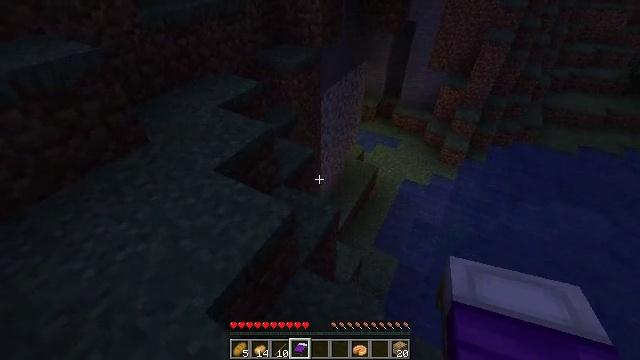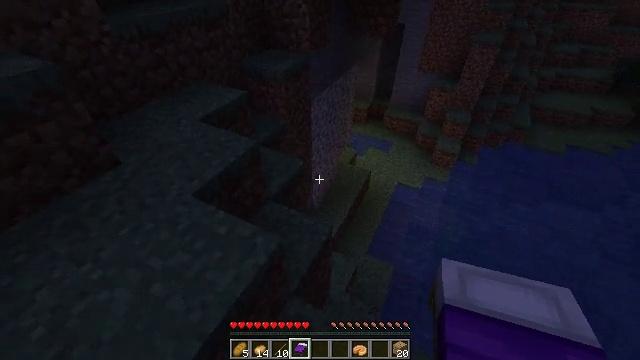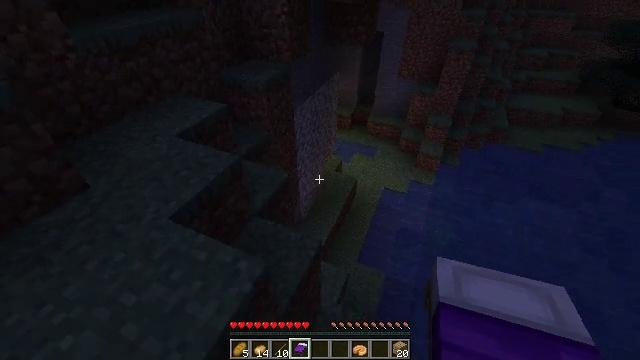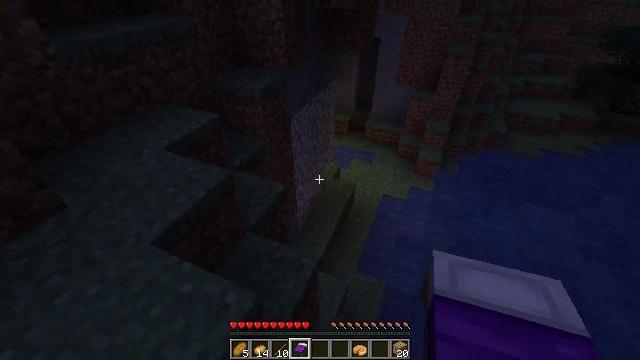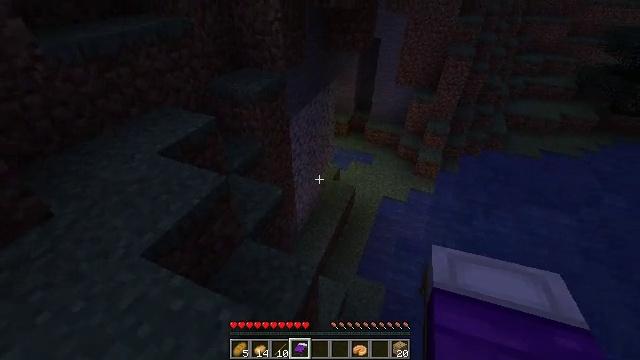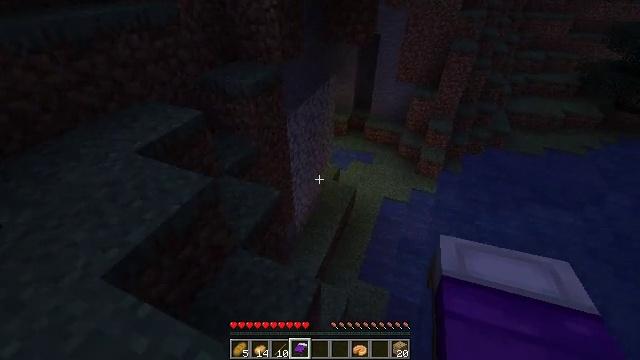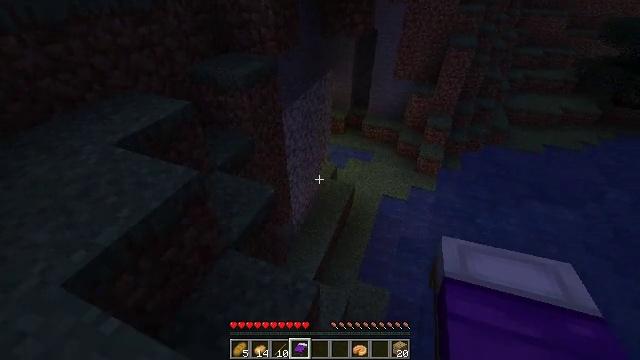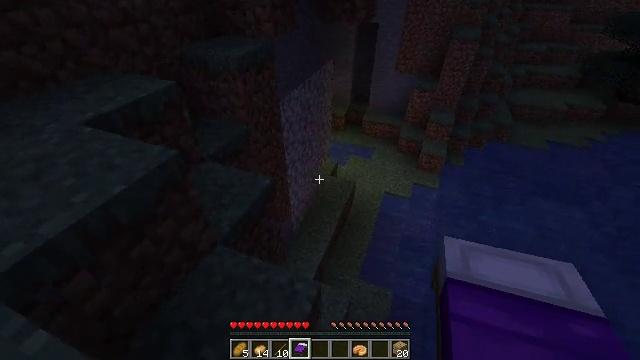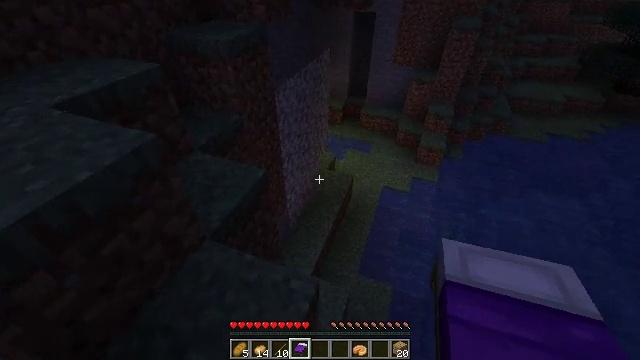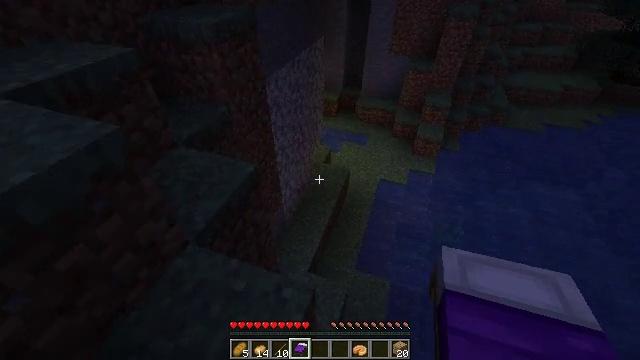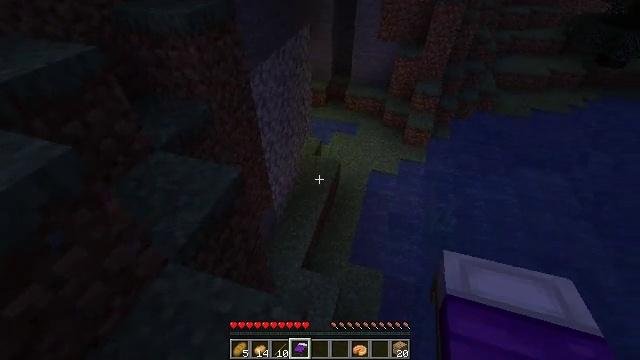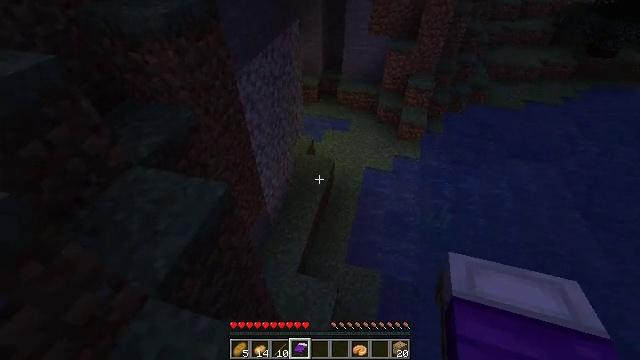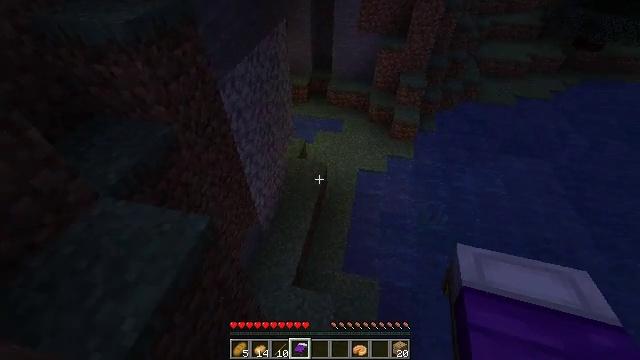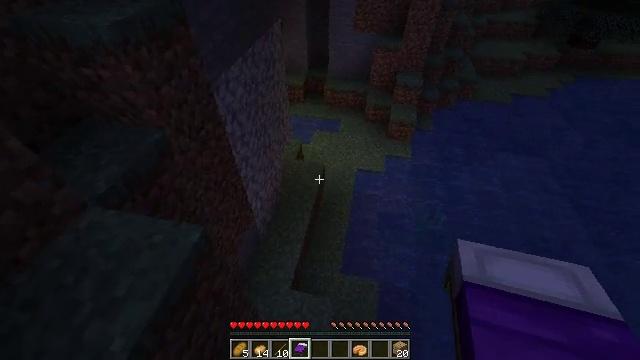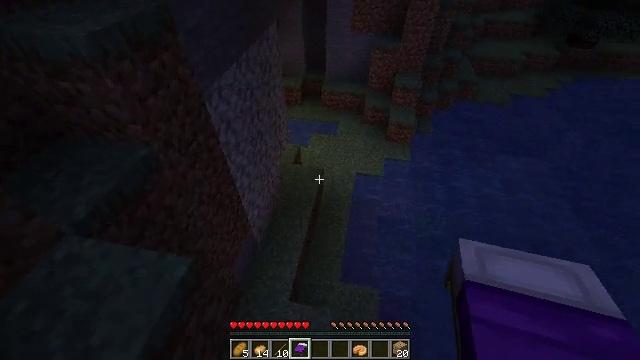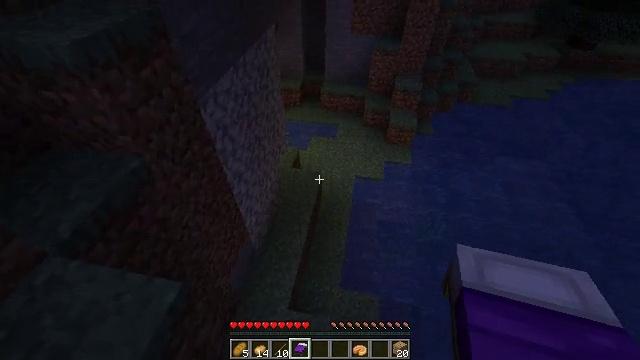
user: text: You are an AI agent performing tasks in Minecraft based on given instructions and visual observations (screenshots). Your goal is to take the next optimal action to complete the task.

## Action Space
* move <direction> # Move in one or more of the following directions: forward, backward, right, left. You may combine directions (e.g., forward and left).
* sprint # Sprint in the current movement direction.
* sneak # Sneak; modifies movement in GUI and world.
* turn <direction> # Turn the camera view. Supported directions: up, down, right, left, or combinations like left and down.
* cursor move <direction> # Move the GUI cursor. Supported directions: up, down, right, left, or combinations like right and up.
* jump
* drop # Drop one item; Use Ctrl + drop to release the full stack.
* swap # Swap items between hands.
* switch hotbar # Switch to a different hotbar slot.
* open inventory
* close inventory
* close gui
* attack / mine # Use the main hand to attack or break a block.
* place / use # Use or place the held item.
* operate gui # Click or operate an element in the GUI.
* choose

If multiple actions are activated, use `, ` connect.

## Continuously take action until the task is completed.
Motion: motion action
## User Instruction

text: Gather materials from the sweet berry bush.
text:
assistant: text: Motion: move forward, turn right
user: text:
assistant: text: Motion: move forward, turn right and up
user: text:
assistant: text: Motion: move forward
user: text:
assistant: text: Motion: move forward
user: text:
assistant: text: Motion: move forward
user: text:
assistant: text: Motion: move forward
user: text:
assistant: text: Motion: move forward
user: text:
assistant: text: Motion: move forward
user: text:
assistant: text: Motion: move forward, turn right and down
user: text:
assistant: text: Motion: move forward, turn right and down
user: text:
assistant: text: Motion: move forward, turn right and down
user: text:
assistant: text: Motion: move forward, turn right
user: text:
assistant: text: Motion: move forward
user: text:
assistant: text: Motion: move forward
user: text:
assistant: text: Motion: move forward
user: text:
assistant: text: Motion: move forward
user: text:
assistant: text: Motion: move forward
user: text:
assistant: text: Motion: move forward
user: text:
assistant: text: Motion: move forward and move left
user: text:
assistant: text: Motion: move forward and move left
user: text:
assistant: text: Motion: move forward and move left
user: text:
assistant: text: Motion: move forward and move left, turn right and up
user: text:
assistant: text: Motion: move forward and move left, turn right and up
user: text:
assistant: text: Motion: move forward, turn right and up
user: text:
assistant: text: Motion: move forward, turn up
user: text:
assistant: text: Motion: move forward
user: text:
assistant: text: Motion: move forward
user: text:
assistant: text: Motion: move forward
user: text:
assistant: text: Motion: move forward
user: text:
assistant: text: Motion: move forward, turn up